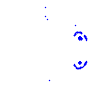
Particle: kaon